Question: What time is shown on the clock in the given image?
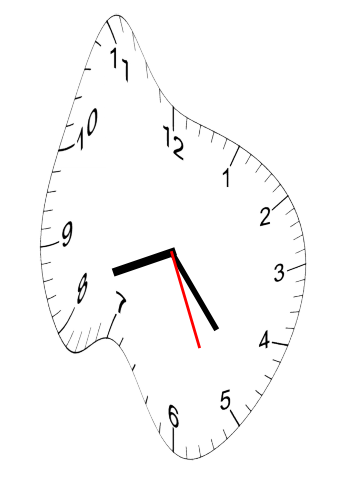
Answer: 08:23:26